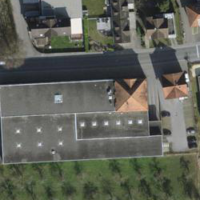
EUNIS habitat code: 54
Species observed at this site:
Milvus milvus